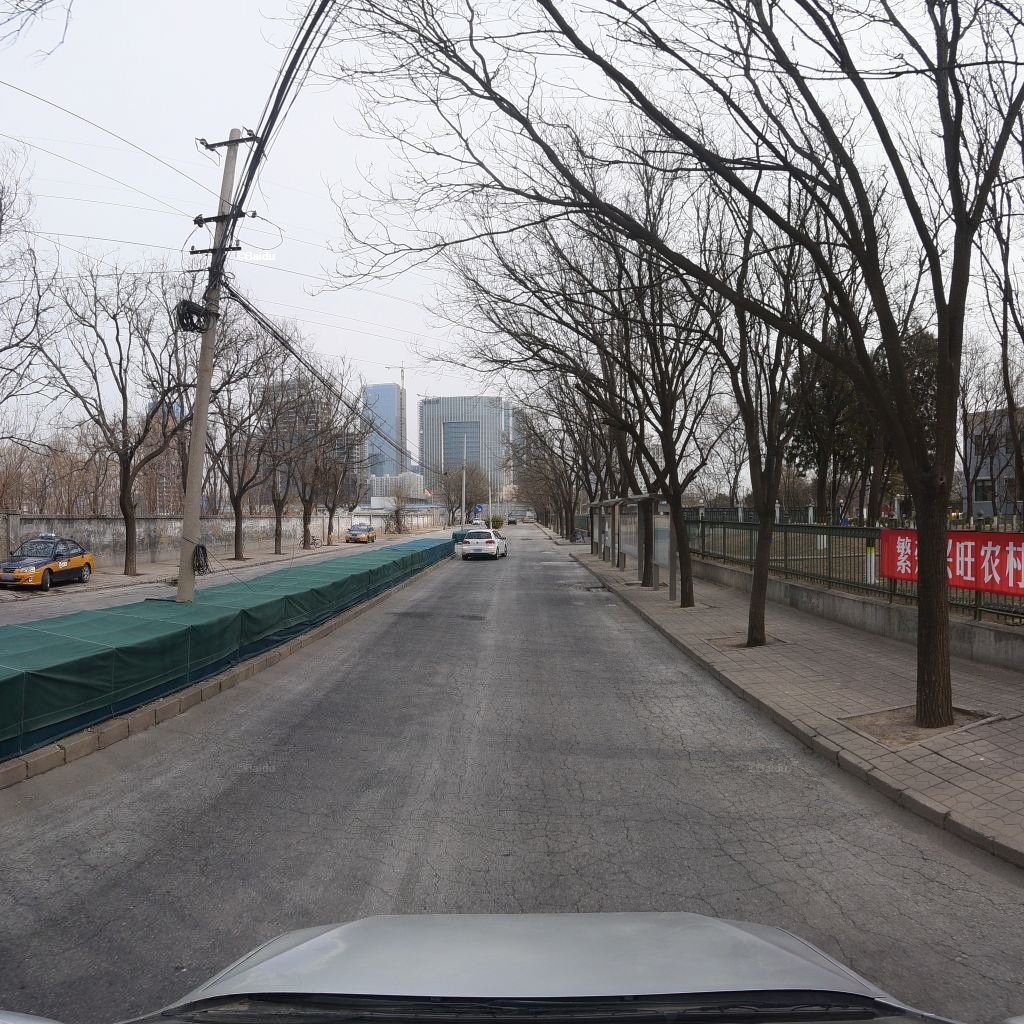
Region: Fengtai
Road damage annotations: alligator crack